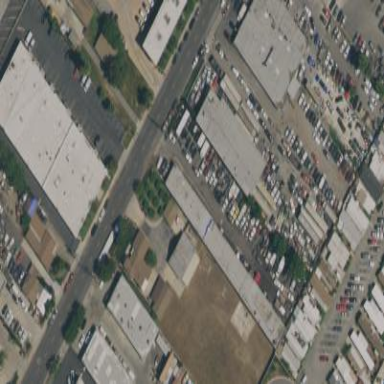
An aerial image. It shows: Commercial building.